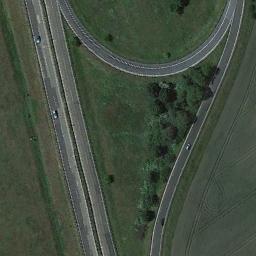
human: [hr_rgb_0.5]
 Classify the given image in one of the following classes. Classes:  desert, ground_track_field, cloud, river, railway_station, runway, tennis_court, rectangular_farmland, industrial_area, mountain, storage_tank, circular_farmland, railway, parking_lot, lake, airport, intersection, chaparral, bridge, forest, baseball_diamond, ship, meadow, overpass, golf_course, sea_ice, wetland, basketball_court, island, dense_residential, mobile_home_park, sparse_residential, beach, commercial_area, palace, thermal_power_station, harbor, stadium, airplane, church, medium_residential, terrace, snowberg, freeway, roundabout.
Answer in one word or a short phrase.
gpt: freeway